Question: Can I define the UpperCase of the strings inserted at design time as defoult?
I would understand if I can do it without using triggers

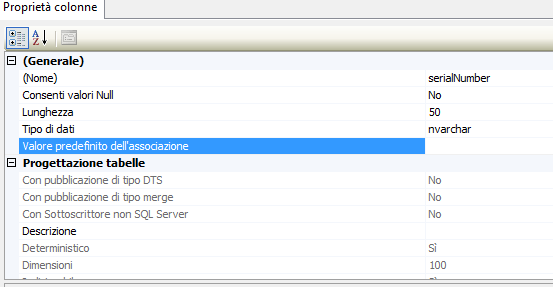
Answer: Best is to do this in the Application
2nd best is to use update trigger
3rd alternative is to use computed column